Interaction volume radius: 10 \u00c5
Interaction volume height: 30 \u00c5
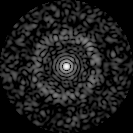
Disorder parameter: 0.8135